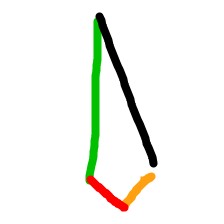
Shape: kite